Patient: sex M, age 74
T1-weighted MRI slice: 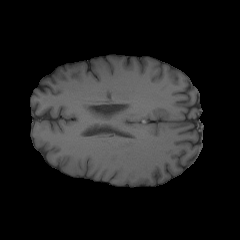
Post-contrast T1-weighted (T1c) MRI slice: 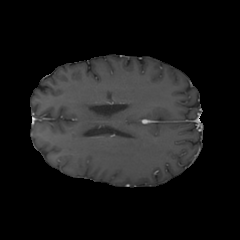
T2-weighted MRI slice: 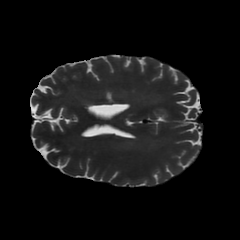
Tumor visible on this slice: no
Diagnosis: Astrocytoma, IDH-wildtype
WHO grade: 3